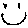
Label: smiley face